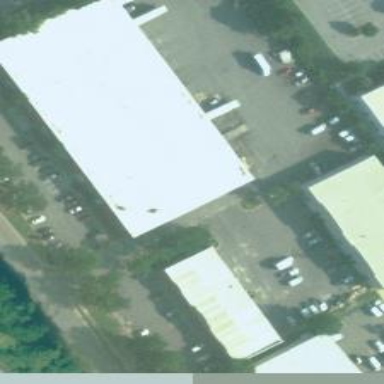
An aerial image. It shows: Commercial building.